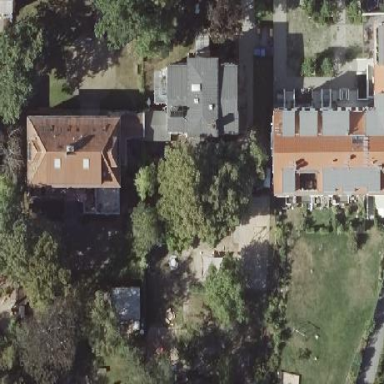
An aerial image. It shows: Kindergarten.